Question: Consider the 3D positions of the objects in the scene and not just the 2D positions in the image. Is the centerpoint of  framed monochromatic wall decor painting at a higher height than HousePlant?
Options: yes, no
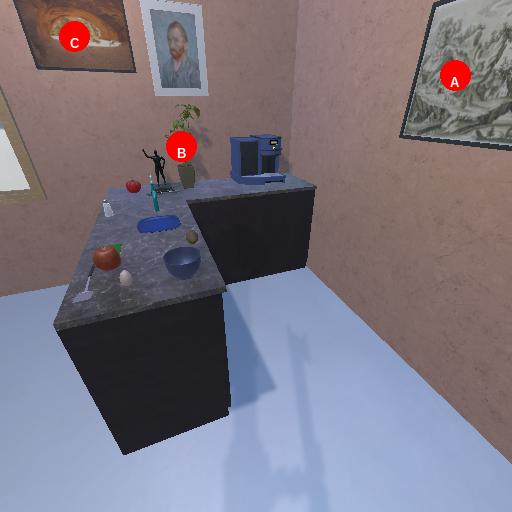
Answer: yes